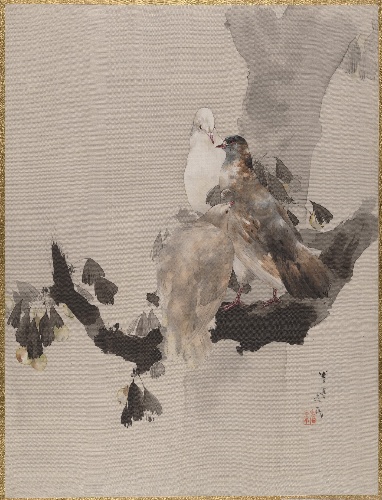
Artist: Watanabe Seitei
Artist bio: Japanese, 1851–1918
Date: ca. 1887
Object type: Album leaf
Classification: Paintings
Medium: Album leaf; ink and color on silk
Culture: Japan
Period: Meiji period (1868–1912)
Dimensions: 14 1/8 x 10 3/4 in. (35.9 x 27.3 cm)
Department: Asian Art
Credit line: Charles Stewart Smith Collection, Gift of Mrs. Charles Stewart Smith, Charles Stewart Smith Jr., and Howard Caswell Smith, in memory of Charles Stewart Smith, 1914
Accession year: 1914
Repository: Metropolitan Museum of Art, New York, NY
Tags: Pigeons